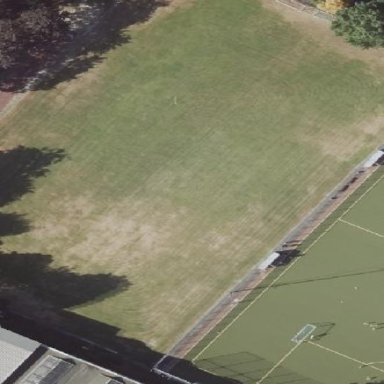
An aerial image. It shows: Soccer pitch for leisure land activities.